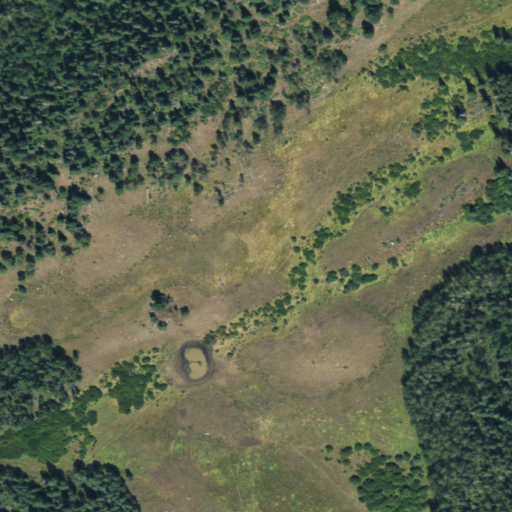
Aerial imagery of plain(s) in Colorado named Carter Park containing woody wetlands, shrub, deciduous forest, evergreen forest, herbaceous wetlands, and mixed forest